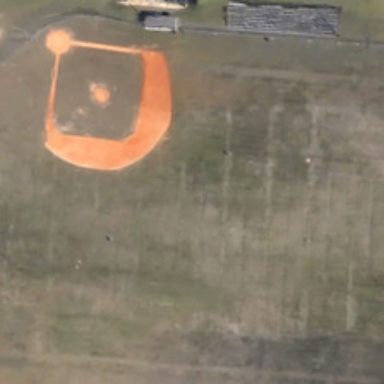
A baseball field is near several green trees .